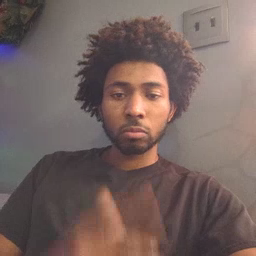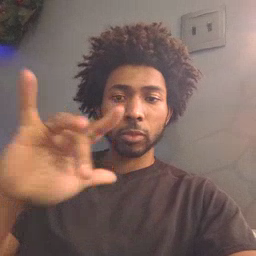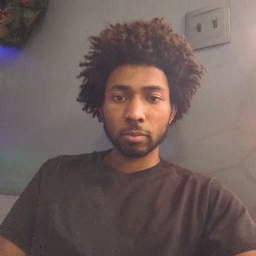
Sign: empty